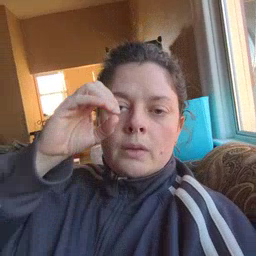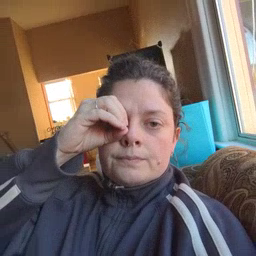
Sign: owl